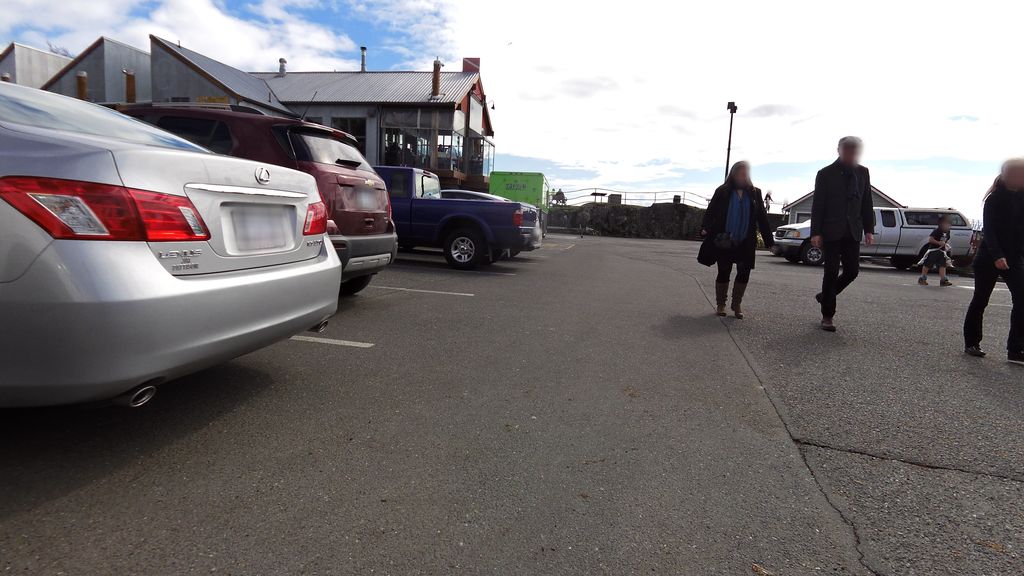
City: victoria